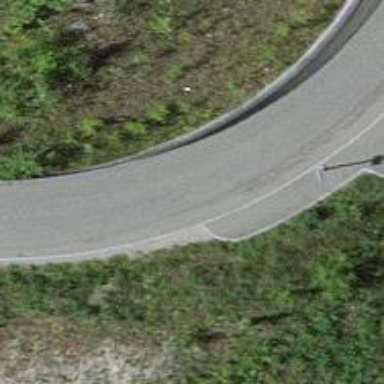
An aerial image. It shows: Cycleway with asphalt surface running along embankment.